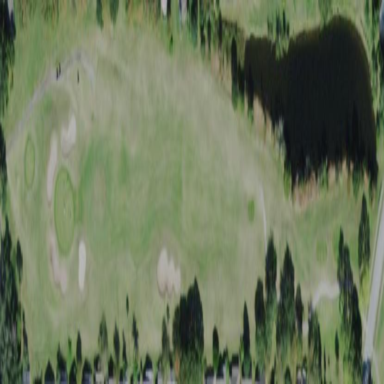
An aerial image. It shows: Golf course surrounded by greenery.